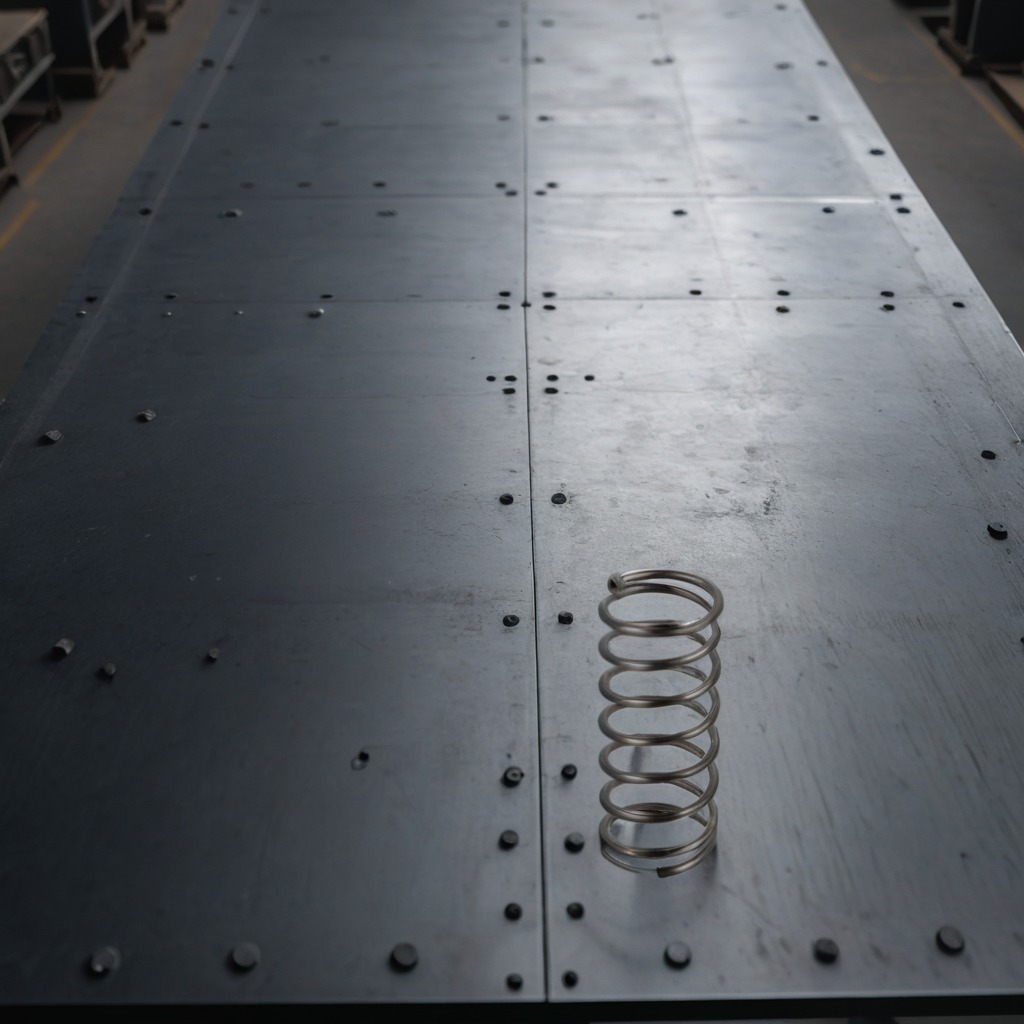
A coiled metal spring lies on a cold steel table in a mining workshop.